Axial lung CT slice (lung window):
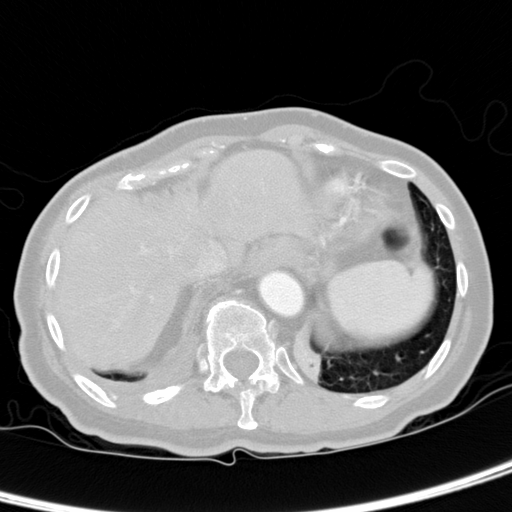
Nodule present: no